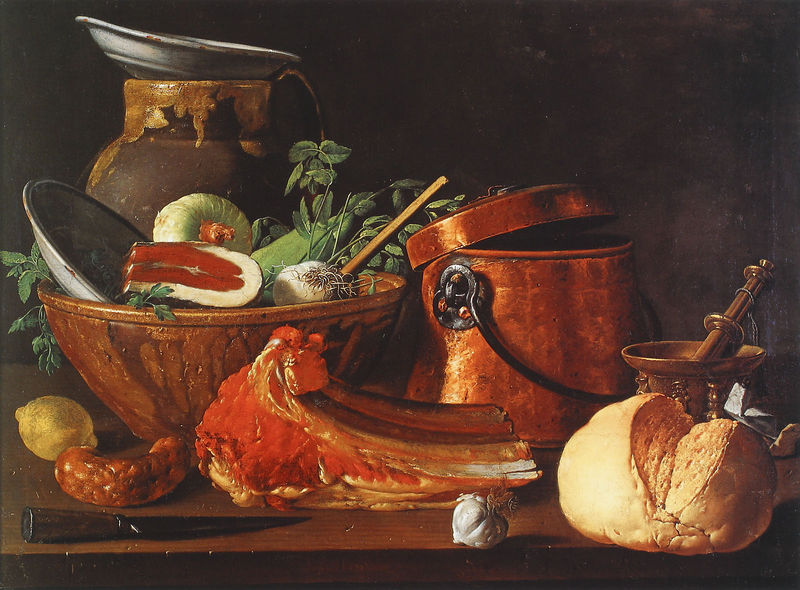
Titel: Stilleben mit Kupferkessel und Rippenstück
Künstler: Luis Egidio Meléndez
Institution: Privatbesitz
Schlagwörter: gemälde, gelb, grün, braun, schwarz, obst, rot, gericht, messer, schale, schüssel, teller, gemüse, henkel, krug, kürbis, stilleben, stillleben, topf, oil, red, white, essen, black, dark, green, table, yellow, brot, brown, pot, zwiebel, fleisch, schinken, nahrung, dose, kupfer, küche, obstschale, food, wurst, orange, huhn, zitrone, eimer, kräuter, mörser, speck, still life, brötchen, hühnchen, mittagessen, leaves, knoblauch, art, stössel, leaf, colour, rust, semmel, minze, aubergine, plate, still, stick, pitcher, greens, onion, bowl, knife, sage, copper, fruits, feeding, chicken, kettle, bread, vegetables, bucket, jar, object, garlic, dishes, oil paint, meat, setting, raw, meet, veggies, handle, herb, herbs, sugar, still live, bacon, lime, mean, citron, lemon, cabbage, breakfast, bowls, bred, beef, mint, citrus, hunger, foods, meals, sill life, cheese, salad, roll, loaf, mortar, onions, honey, sausage, crock, still leaf, 'raw, turnip, red+, sausge, turniü, jerbs, poot, herbage, limon, \stick